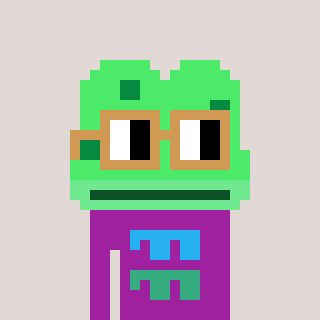
a pixel art character with square brown glasses, a frog-shaped head and a magenta-colored body on a warm background